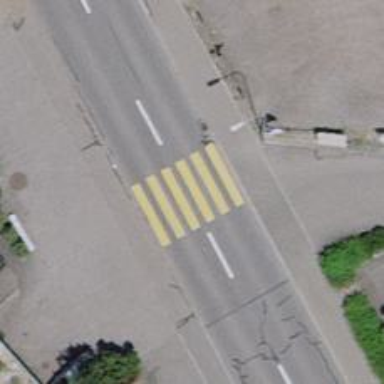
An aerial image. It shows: Uncontrolled zebra crossing on the road.